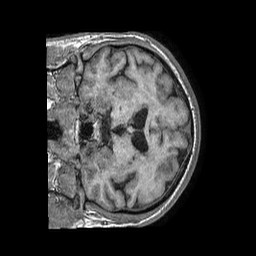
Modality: T1w
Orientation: coronal
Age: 54
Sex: male
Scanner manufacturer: philips
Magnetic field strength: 1.5 T
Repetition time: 0.007627 s
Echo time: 0.003468 s